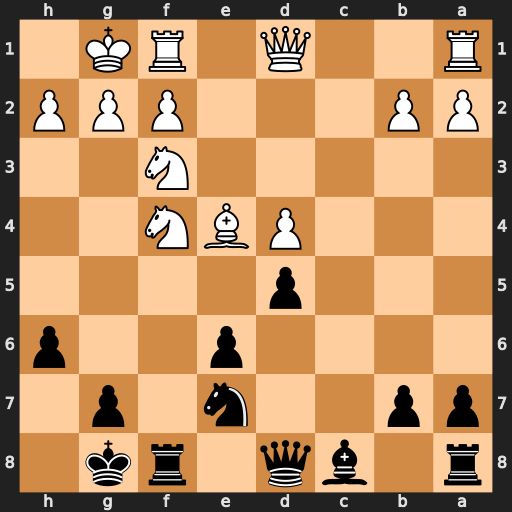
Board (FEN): r1bq1rk1/pp2n1p1/4p2p/3p4/3PBN2/5N2/PP3PPP/R2Q1RK1
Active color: b
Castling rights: -
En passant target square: -
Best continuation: dxe4 Ne5 Rxf4